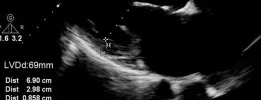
Image of case 1 (Figure 1:II-6). (B) Echocardiogram revealed an enlarged left ventricle. LVDd, Left ventricular end-diastolic diameter.
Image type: radiology (ultrasound)